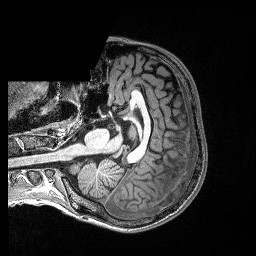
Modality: T1w
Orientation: axial
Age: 24
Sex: male
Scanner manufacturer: siemens
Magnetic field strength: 3 T
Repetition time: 2.4 s
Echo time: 0.03 s